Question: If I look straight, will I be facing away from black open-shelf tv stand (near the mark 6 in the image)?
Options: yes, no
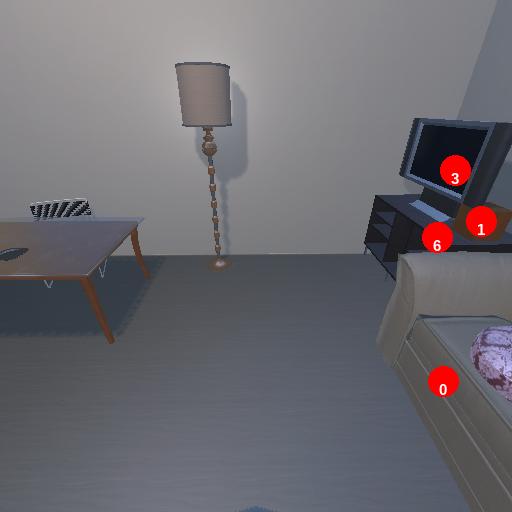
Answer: yes